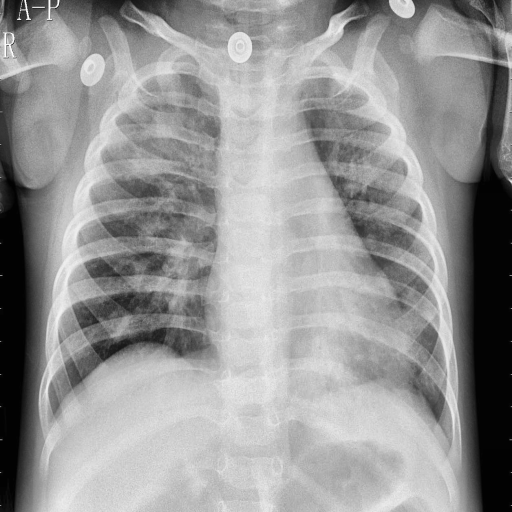
Finding: PNEUMONIA